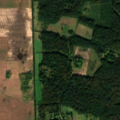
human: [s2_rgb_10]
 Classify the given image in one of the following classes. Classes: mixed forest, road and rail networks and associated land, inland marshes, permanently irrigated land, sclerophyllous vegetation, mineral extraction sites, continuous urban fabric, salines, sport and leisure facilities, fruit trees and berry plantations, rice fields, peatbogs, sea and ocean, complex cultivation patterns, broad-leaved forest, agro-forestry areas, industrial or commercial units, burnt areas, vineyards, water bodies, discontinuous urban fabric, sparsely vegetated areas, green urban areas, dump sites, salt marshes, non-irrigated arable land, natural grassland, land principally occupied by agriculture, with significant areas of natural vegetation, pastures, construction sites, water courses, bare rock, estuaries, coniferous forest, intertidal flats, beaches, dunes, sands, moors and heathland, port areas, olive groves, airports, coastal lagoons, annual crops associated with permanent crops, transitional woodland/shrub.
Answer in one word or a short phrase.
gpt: non-irrigated arable land, complex cultivation patterns, broad-leaved forest